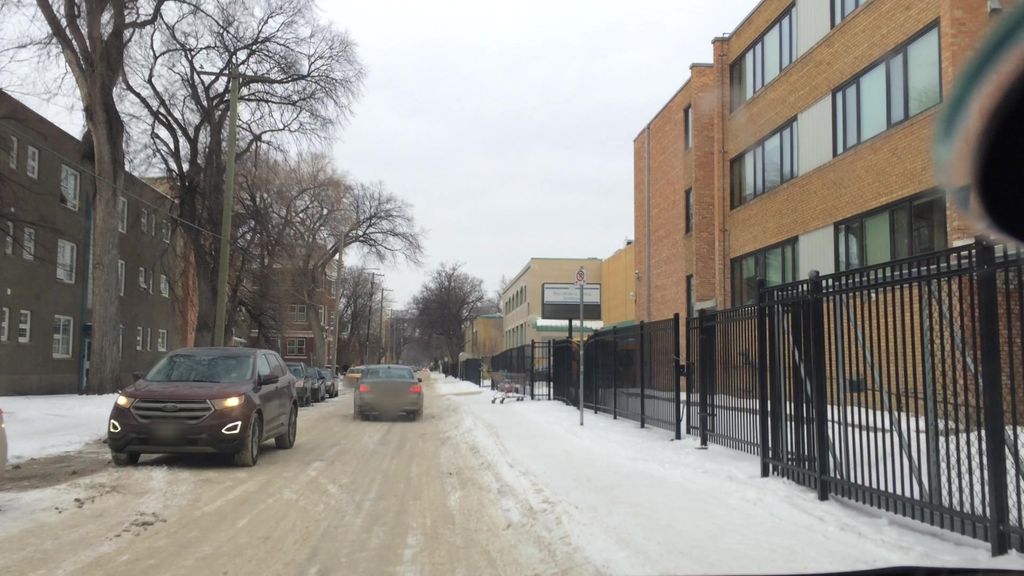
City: winnipeg